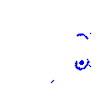
Particle: kaon